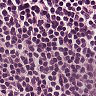
Metastatic tissue present: no